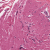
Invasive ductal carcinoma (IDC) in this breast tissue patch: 0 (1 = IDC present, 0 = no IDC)